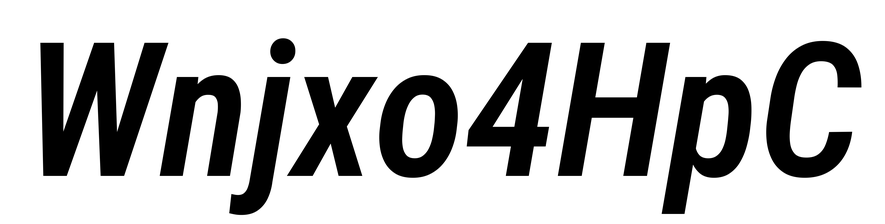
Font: Roboto-Italic_Condensed_SemiBold_Italic